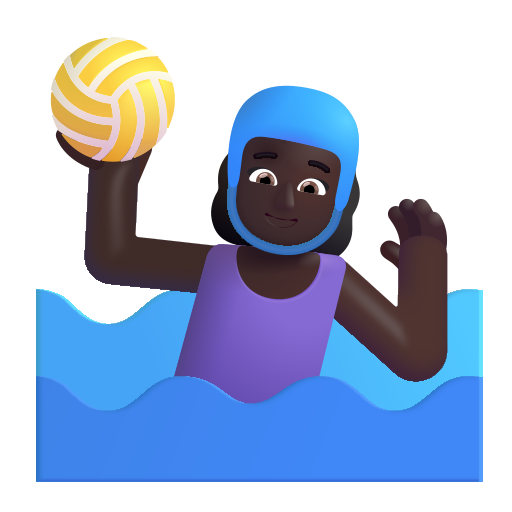
woman playing water polo color dark